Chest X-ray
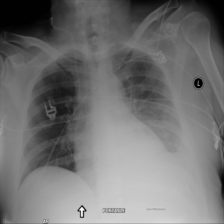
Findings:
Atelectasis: positive
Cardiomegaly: negative
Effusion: positive
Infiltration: positive
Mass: negative
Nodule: negative
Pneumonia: negative
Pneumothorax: negative
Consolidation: negative
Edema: negative
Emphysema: negative
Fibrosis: negative
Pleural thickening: negative
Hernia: negative